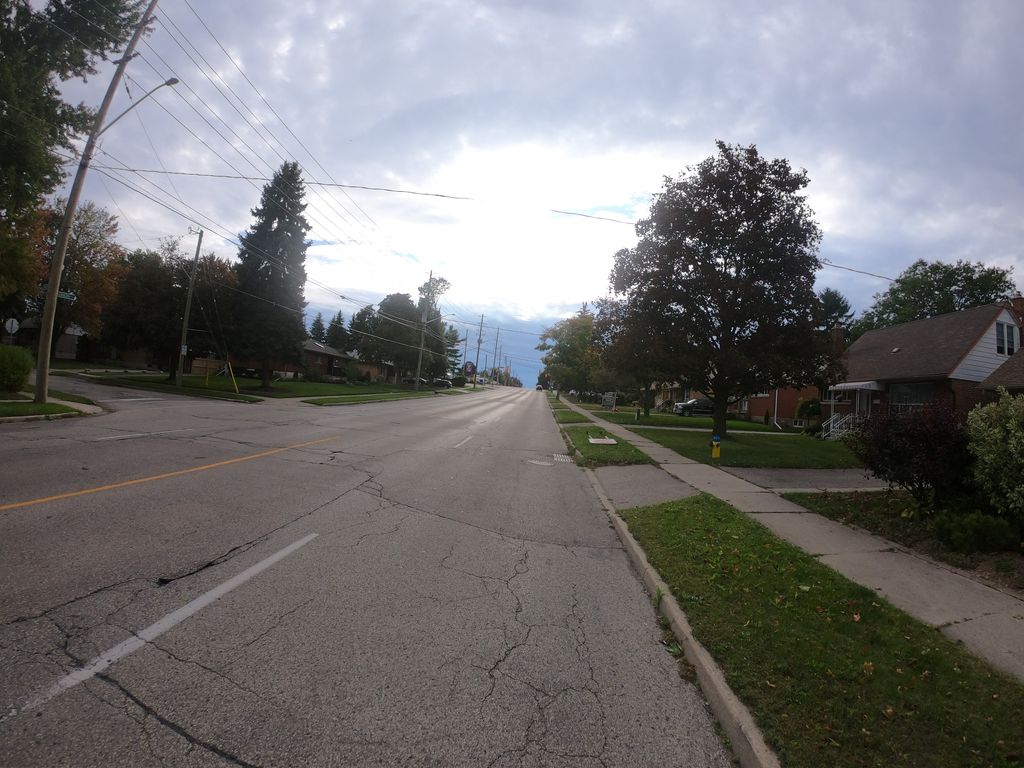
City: kitchener-waterloo